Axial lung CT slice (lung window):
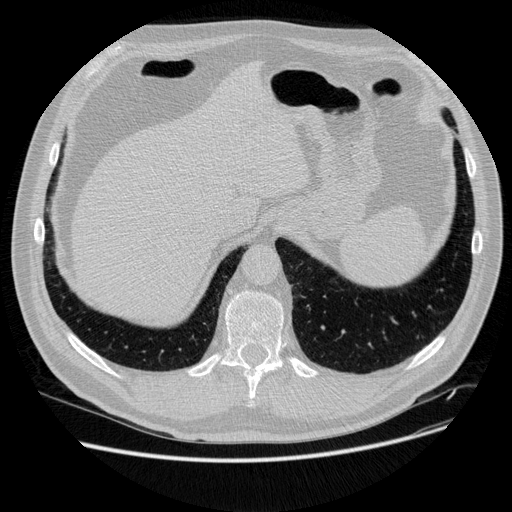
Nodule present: no